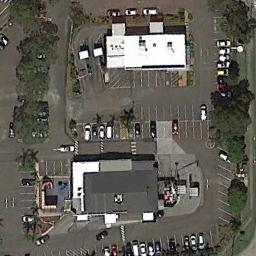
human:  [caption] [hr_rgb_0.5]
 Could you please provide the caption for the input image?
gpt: There are many different colored cars in the parking lot .

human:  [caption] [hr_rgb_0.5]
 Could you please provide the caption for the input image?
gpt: The parking lot is next to some buildings and trees .

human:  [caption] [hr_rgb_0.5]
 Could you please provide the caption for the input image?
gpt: The parking lot has some parked cars, Trees and buildings .

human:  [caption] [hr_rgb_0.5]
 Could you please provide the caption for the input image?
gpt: There are five rows of cars in the parking lot .

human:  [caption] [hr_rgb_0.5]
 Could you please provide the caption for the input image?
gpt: There are some green trees beside the parking lot with some cars .